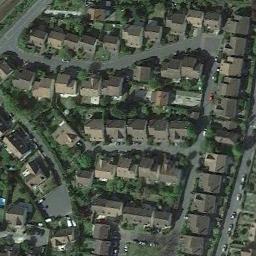
Label: residential